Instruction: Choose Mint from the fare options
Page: flights
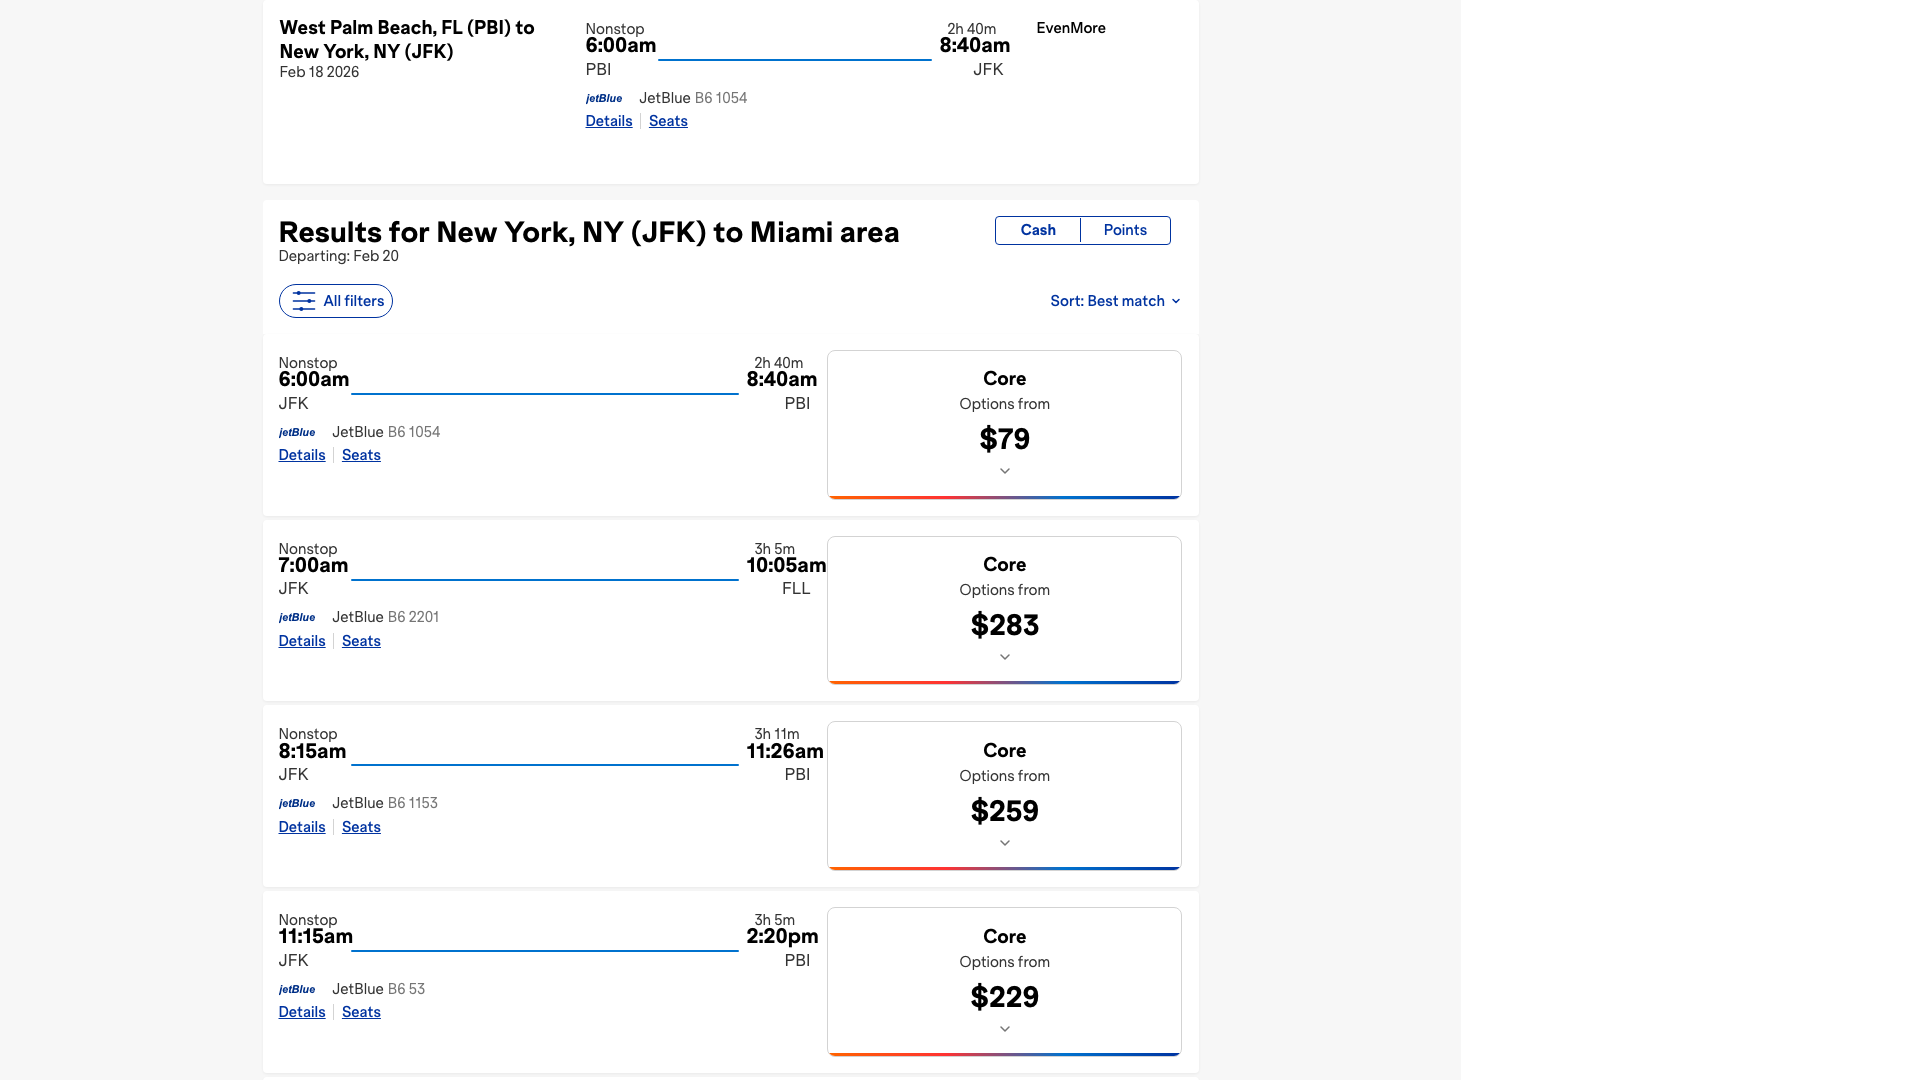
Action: click